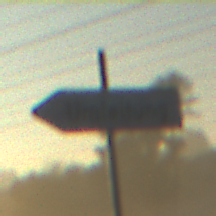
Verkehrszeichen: UmleitungswegweiserLinksweisend
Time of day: SunriseSunset
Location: Outdoor (Nature)
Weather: Clear
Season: NotSpecified
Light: Natural